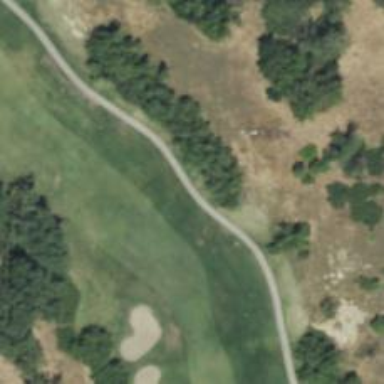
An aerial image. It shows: Path used for both walking and golf.